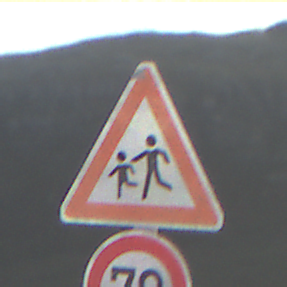
Verkehrszeichen: KinderRechts
Zusatzzeichen unten: Geschwindigkeit70
Umgebung: Outdoor, Nature
Tageszeit: SunriseSunset
Wetter: PartlyCloudy
Licht: Natural
Jahreszeit: Summer
Kontrast: HighContrast